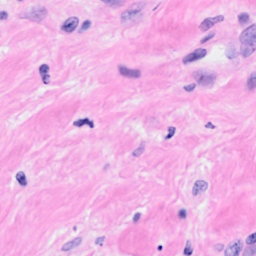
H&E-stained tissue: Breast